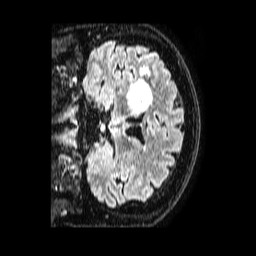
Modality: FLAIR
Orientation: coronal
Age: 58
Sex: male
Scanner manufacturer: philips
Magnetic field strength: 1.5 T
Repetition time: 4.8 s
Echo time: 0.3 s